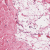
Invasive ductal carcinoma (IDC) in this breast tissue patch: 0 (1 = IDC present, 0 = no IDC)